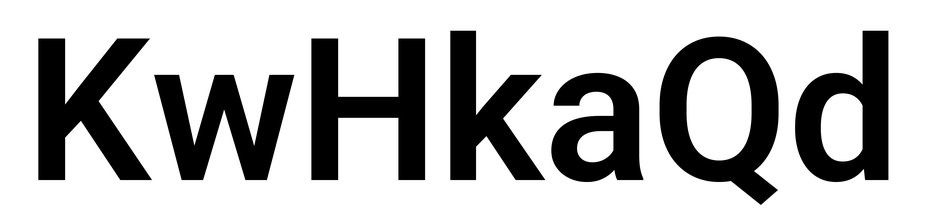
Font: Roboto_SemiBold